Question: I have used <URL>. How can I get the slider to be visible at design time?
Slider at run-time:

The XAML showing my implementation of the custom slider on my WPF window:
'''
<Slider Grid.Column="1"
Style="{StaticResource sldGradeability}"
Orientation="Vertical"
Name="sldGrade" Maximum="90" Minimum="0"
SmallChange="1" LargeChange="10"
Margin="5,20,10,20"/>
'''
The XAML for my custom slider style:
'''
<ResourceDictionary xmlns="http://schemas.microsoft.com/winfx/2006/xaml/presentation"
xmlns:x="http://schemas.microsoft.com/winfx/2006/xaml">
<!--<SnippetSlider>-->
<Style x:Key="SliderButtonStyle"
TargetType="{x:Type RepeatButton}">
<Setter Property="SnapsToDevicePixels"
Value="true" />
<Setter Property="OverridesDefaultStyle"
Value="true" />
<Setter Property="IsTabStop"
Value="false" />
<Setter Property="Focusable"
Value="false" />
<Setter Property="Template">
<Setter.Value>
<ControlTemplate TargetType="{x:Type RepeatButton}">
<Border Background="Transparent" />
</ControlTemplate>
</Setter.Value>
</Setter>
</Style>
<!--<SnippetThumb>-->
<Style x:Key="SliderThumbStyle"
TargetType="{x:Type Thumb}">
<Setter Property="SnapsToDevicePixels"
Value="true" />
<Setter Property="OverridesDefaultStyle"
Value="true" />
<Setter Property="Height"
Value="16" />
<Setter Property="Width"
Value="25" />
<Setter Property="Template">
<Setter.Value>
<ControlTemplate TargetType="{x:Type Thumb}">
<Polygon x:Name="polyThumb"
Cursor="Hand"
StrokeThickness="1"
Points="0,8 6,16 24,16 24,0 6,0"
Stroke="{StaticResource brsDarkGrayText}"
Fill="{StaticResource ButtonNormal}"/>
<ControlTemplate.Triggers>
<Trigger Property="IsMouseOver"
Value="True">
<Setter TargetName="polyThumb"
Property="Fill"
Value="{StaticResource ButtonOver}" />
</Trigger>
<Trigger Property="IsDragging"
Value="True">
<Setter TargetName="polyThumb"
Property="Fill"
Value="{StaticResource ButtonDown}" />
</Trigger>
</ControlTemplate.Triggers>
</ControlTemplate>
</Setter.Value>
</Setter>
</Style>
<!--Template when the orientation of the Slider is Vertical.-->
<ControlTemplate x:Key="VerticalSlider"
TargetType="{x:Type Slider}">
<Grid>
<Grid.ColumnDefinitions>
<ColumnDefinition Width="Auto" />
<ColumnDefinition Width="Auto" />
<ColumnDefinition Width="Auto" />
<ColumnDefinition Width="Auto" />
</Grid.ColumnDefinitions>
<Grid Grid.Column="0">
<Grid.RowDefinitions>
<RowDefinition Height="1*"/>
<RowDefinition Height="1*"/>
<RowDefinition Height="1*"/>
<RowDefinition Height="1*"/>
<RowDefinition Height="1*"/>
<RowDefinition Height="1*"/>
<RowDefinition Height="1*"/>
<RowDefinition Height="1*"/>
<RowDefinition Height="1*"/>
<RowDefinition Height="1*"/>
</Grid.RowDefinitions>
<TextBlock Grid.Row="0" Text="90deg" Style="{StaticResource SimpleTextRight}"/>
<TextBlock Grid.Row="1" Text="80deg" Style="{StaticResource SimpleTextRight}"/>
<TextBlock Grid.Row="2" Text="70deg" Style="{StaticResource SimpleTextRight}"/>
<TextBlock Grid.Row="3" Text="60deg" Style="{StaticResource SimpleTextRight}"/>
<TextBlock Grid.Row="4" Text="50deg" Style="{StaticResource SimpleTextRight}"/>
<TextBlock Grid.Row="5" Text="40deg" Style="{StaticResource SimpleTextRight}"/>
<TextBlock Grid.Row="6" Text="30deg" Style="{StaticResource SimpleTextRight}"/>
<TextBlock Grid.Row="7" Text="20deg" Style="{StaticResource SimpleTextRight}"/>
<TextBlock Grid.Row="8" Text="10deg" Style="{StaticResource SimpleTextRight}"/>
<TextBlock Grid.Row="9" Text="0deg" Style="{StaticResource SimpleTextRight}"/>
</Grid>
<TickBar Grid.Column="1" x:Name="TopTick"
SnapsToDevicePixels="True"
Placement="Left"
Width="5"
Visibility="Visible"
TickFrequency="10"
Fill="{StaticResource brsDarkGrayText}"/>
<Border x:Name="TrackBackground"
Margin="0"
CornerRadius="2"
Width="5"
Grid.Column="2"
BorderThickness="0">
<Border.Background>
<LinearGradientBrush EndPoint="1,0"
StartPoint="0,0">
<GradientStop Color="{StaticResource LightGrayGradient}"
Offset="0" />
<GradientStop Color="{StaticResource MediumGrayGradient}"
Offset="1" />
</LinearGradientBrush>
</Border.Background>
</Border>
<Track Grid.Column="2"
x:Name="PART_Track">
<Track.DecreaseRepeatButton>
<RepeatButton Style="{StaticResource SliderButtonStyle}"
Command="Slider.DecreaseLarge" />
</Track.DecreaseRepeatButton>
<Track.Thumb>
<Thumb Style="{StaticResource SliderThumbStyle}" />
</Track.Thumb>
<Track.IncreaseRepeatButton>
<RepeatButton Style="{StaticResource SliderButtonStyle}"
Command="Slider.IncreaseLarge" />
</Track.IncreaseRepeatButton>
</Track>
<TickBar x:Name="BottomTick"
SnapsToDevicePixels="True"
Grid.Column="3"
Fill="{StaticResource brsDarkGrayText}"
Placement="Right"
Width="4"
Visibility="Collapsed" />
</Grid>
<ControlTemplate.Triggers>
<Trigger Property="TickPlacement"
Value="TopLeft">
<Setter TargetName="TopTick"
Property="Visibility"
Value="Visible" />
</Trigger>
<Trigger Property="TickPlacement"
Value="BottomRight">
<Setter TargetName="BottomTick"
Property="Visibility"
Value="Visible" />
</Trigger>
<Trigger Property="TickPlacement"
Value="Both">
<Setter TargetName="TopTick"
Property="Visibility"
Value="Visible" />
<Setter TargetName="BottomTick"
Property="Visibility"
Value="Visible" />
</Trigger>
</ControlTemplate.Triggers>
</ControlTemplate>
<!--Slider Control-->
<Style x:Key="sldGradeability"
TargetType="{x:Type Slider}">
<Setter Property="SnapsToDevicePixels"
Value="true" />
<Setter Property="OverridesDefaultStyle"
Value="true" />
<Setter Property="Visibility"
Value="Visible"/>
<Style.Triggers>
<Trigger Property="Orientation"
Value="Vertical">
<Setter Property="MinWidth"
Value="21" />
<Setter Property="MinHeight"
Value="104" />
<Setter Property="Template"
Value="{StaticResource VerticalSlider}" />
</Trigger>
</Style.Triggers>
</Style>
<!--</SnippetSlider>-->
</ResourceDictionary>
'''
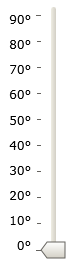
Answer: It shows up fine in Blend 4 so I think this is a bug in the VS2010 designer somehow. Anyway, the problem seems to be the Orientation is Vertical trigger.
'''
<Style x:Key="sldGradeability" TargetType="{x:Type Slider}">
<!-- ... -->
<Style.Triggers>
<!-- ... -->
<Trigger Property="Orientation" Value="Vertical">
<Setter Property="Template" Value="{StaticResource VerticalSlider}" />
</Trigger>
</Style.Triggers>
</Style>
'''
Moving the Template setter up among the Setters and the Slider shows up in the designer
'''
<Style x:Key="sldGradeability" TargetType="{x:Type Slider}">
<Setter Property="SnapsToDevicePixels" Value="true" />
<Setter Property="OverridesDefaultStyle" Value="true" />
<Setter Property="Visibility" Value="Visible"/>
<Setter Property="Template" Value="{StaticResource VerticalSlider}"/>
<Style.Triggers>
<Trigger Property="Orientation" Value="Vertical">
<Setter Property="MinWidth" Value="21" />
<Setter Property="MinHeight" Value="104" />
</Trigger>
</Style.Triggers>
</Style>
'''
Moving the setter may not be what you want do here but maybe you can make use of it somehow